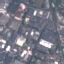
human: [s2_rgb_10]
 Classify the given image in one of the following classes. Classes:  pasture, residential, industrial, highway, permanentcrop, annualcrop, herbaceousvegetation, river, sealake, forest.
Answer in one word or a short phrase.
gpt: Industrial